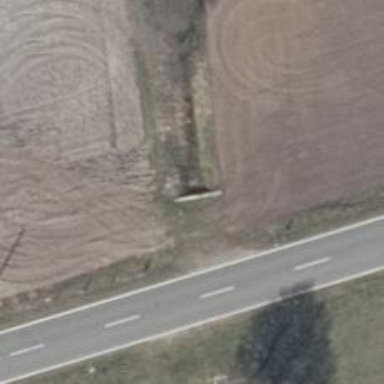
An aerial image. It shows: Culvert tunnel.